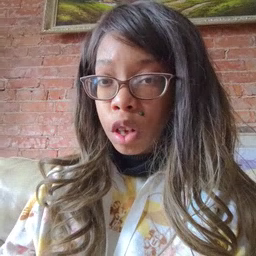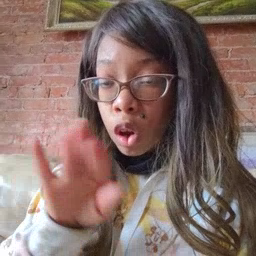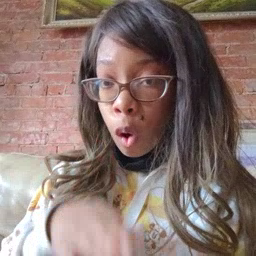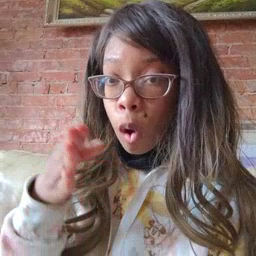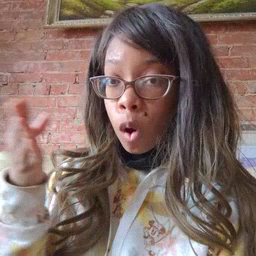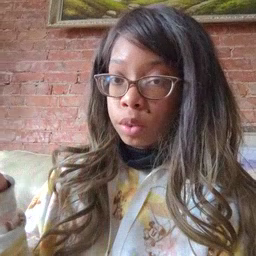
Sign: open